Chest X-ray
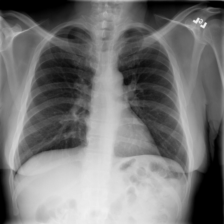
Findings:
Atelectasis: negative
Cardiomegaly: negative
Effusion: negative
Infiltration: negative
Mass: negative
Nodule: negative
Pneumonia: negative
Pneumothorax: negative
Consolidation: negative
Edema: negative
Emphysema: negative
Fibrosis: negative
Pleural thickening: negative
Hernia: negative